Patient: sex F, age 71
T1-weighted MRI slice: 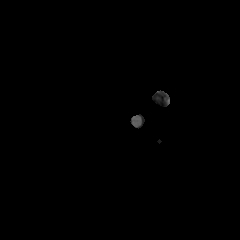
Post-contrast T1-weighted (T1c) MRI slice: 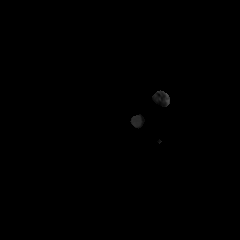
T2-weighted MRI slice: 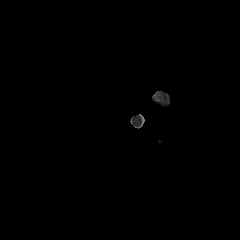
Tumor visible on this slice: no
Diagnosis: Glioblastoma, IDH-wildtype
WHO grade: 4